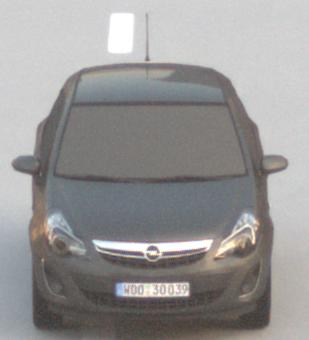
Make: Opel
Model: Corsa 1.2
Detailed model: Corsa (D)
Model produced from: 2011/01
Model produced until: 2014/08
Doors: 3
Color: gray
Road condition: dry road
Daytime: sunrise or sunset
Contrast: low contrast